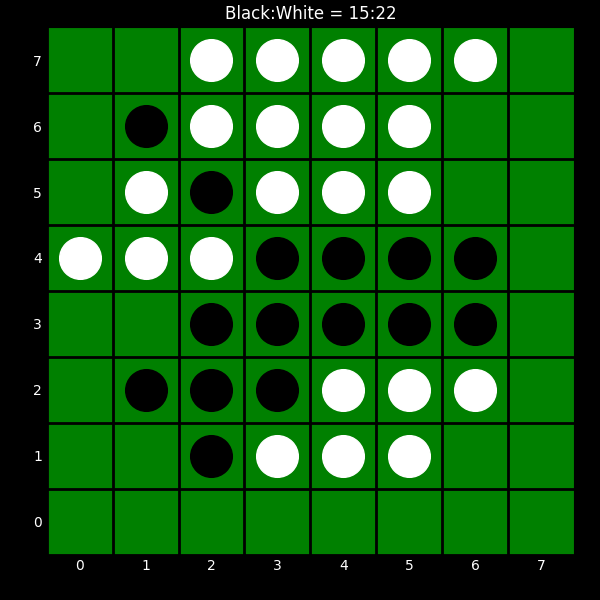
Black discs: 15
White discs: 22